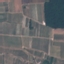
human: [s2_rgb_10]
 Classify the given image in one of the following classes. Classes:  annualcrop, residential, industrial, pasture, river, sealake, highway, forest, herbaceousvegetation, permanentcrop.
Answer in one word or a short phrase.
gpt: PermanentCrop